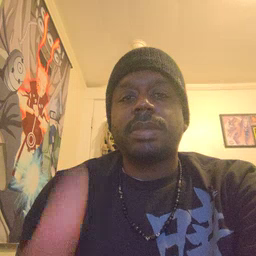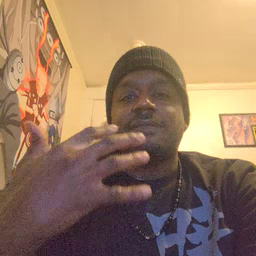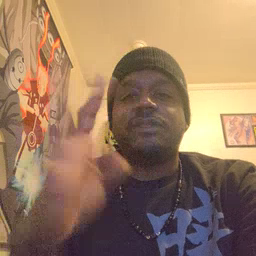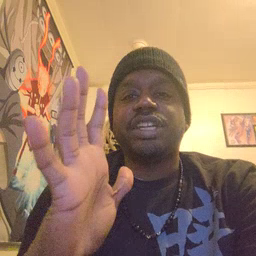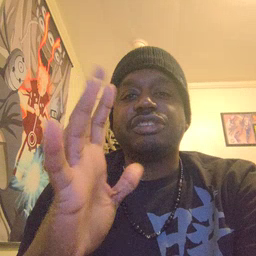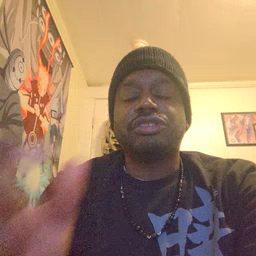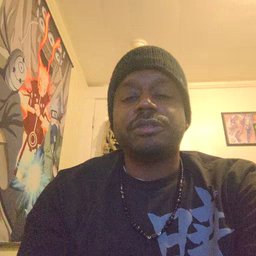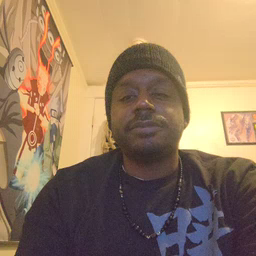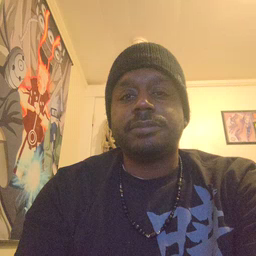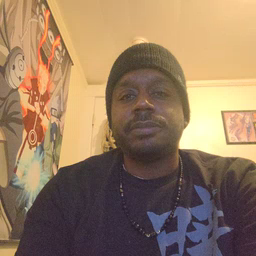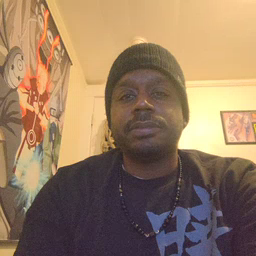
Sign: finish